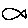
Label: fish